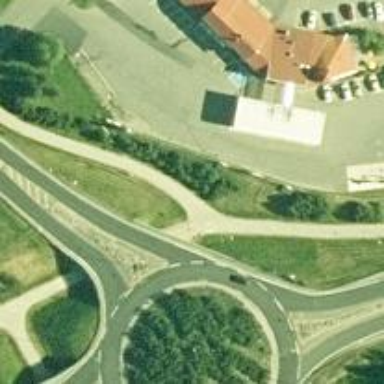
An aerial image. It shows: Asphalt cycleway.